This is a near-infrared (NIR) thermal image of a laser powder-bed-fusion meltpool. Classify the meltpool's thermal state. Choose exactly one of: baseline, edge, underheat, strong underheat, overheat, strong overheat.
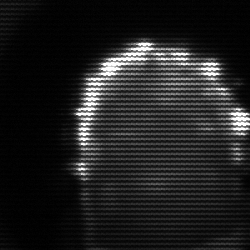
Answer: baseline